Question: To test -
'''
CREATE TABLE shop (
article INT(4) UNSIGNED ZEROFILL DEFAULT '0000' NOT NULL,
dealer CHAR(20) DEFAULT '' NOT NULL,
price DOUBLE(16,2) DEFAULT '0.00' NOT NULL,
PRIMARY KEY(article, dealer));
INSERT INTO shop VALUES
(1,'A',3.45),(1,'B',3.99),(2,'A',10.99),(3,'B',1.45),
(3,'C',1.69),(3,'D',1.25),(4,'D',19.95);
'''
My Query -
'''
SELECT MAX( article ) AS article
FROM shop
'''
It outputs -
'''
+---------+
| article |
+---------+
| 4 |
+---------+
'''
However I was expecting -
'''
+---------+
| article |
+---------+
| 0004 |
+---------+
'''
I tried to 'CAST' but no luck.
Let me know how could I handle this.
FYI- I tried to create SQL Fiddle for this but fiddle is not filling Zeros <URL> when executed 'SELECT * FROM shop'
However in 'phpmyadmin' its working correctly with 'ooo's' fill.
'MySQL' setting - Server version: 5.5.16
'PHPMYADMIN' setting - Version information: 3.4.5
My table data representation -

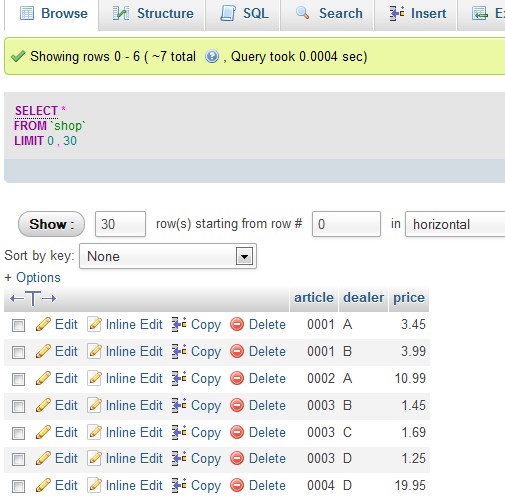
Answer: '''
SELECT LPAD(MAX( article ), 4, '0') AS article FROM shop;
'''
;-)